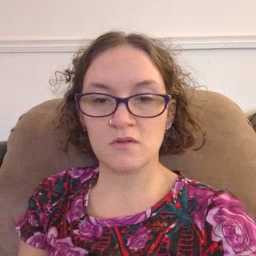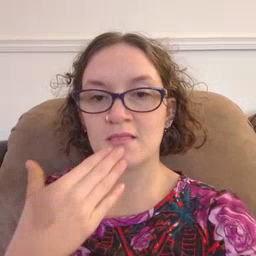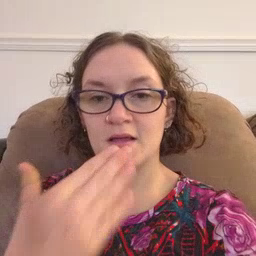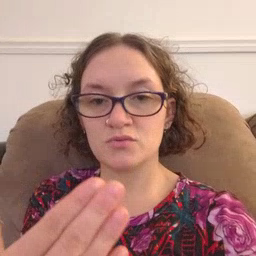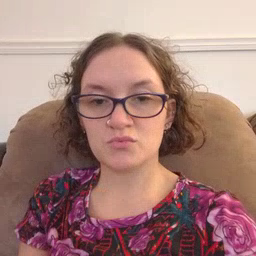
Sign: thankyou